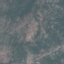
Label: HerbaceousVegetation